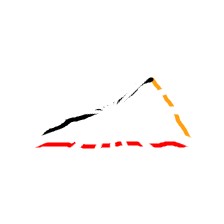
Shape: triangle